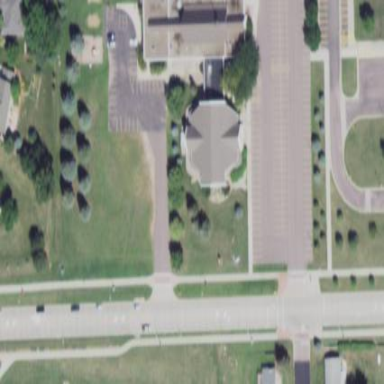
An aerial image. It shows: Building that is place of worship.